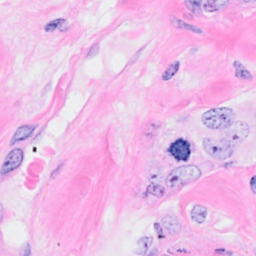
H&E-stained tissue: Breast